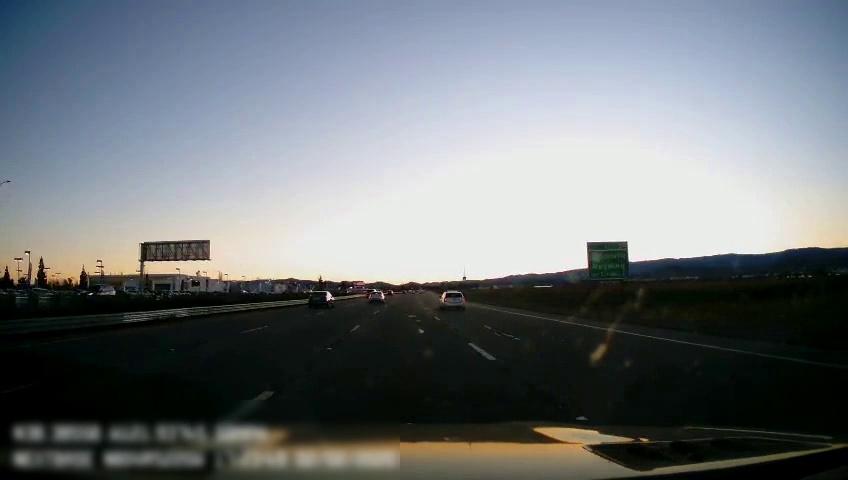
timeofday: Dusk/Dawn/Twilight
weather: Cloudy
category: Drivable Space
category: Vehicles | SUV
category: Vehicles | Car
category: Vehicles | Car
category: Vehicles | SUV
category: Lanes | Current Lane
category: Lanes | Current Lane
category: Lanes | Alternate Lane
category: Lanes | Alternate Lane
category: Traffic | Signs